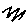
Label: zigzag